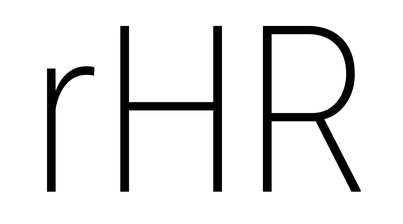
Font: Roboto_Condensed_ExtraLight